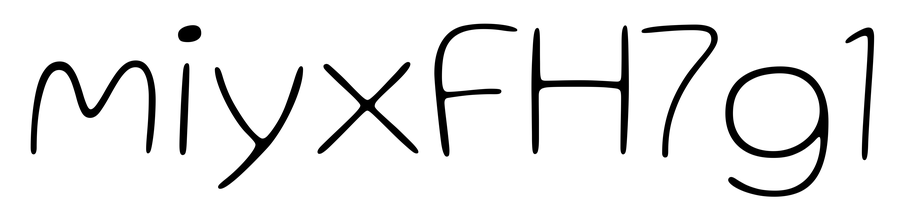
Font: Gluten_Thin